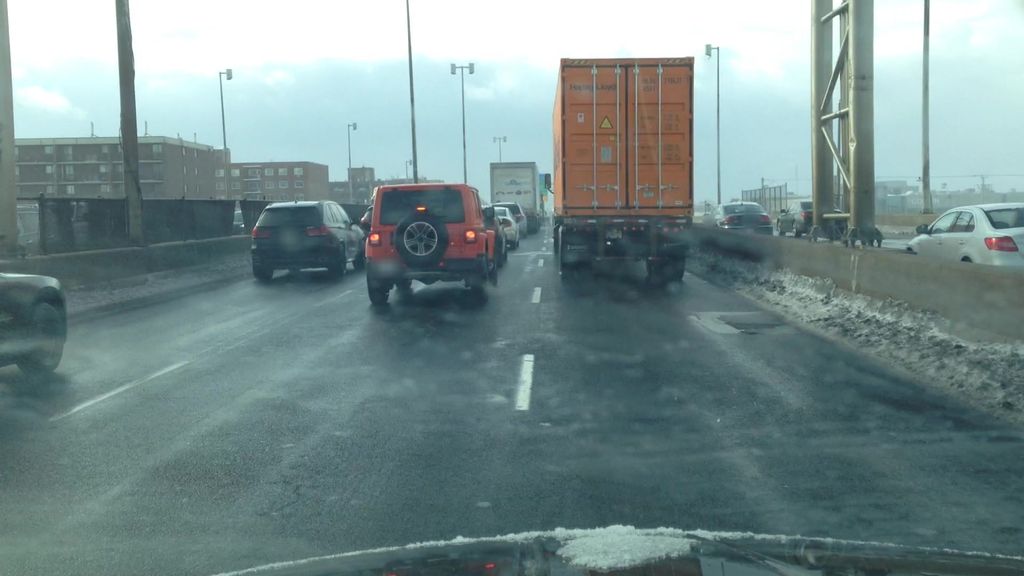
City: montreal